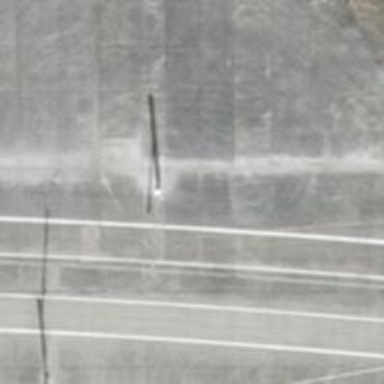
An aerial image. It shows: Catenary mast for power lines.